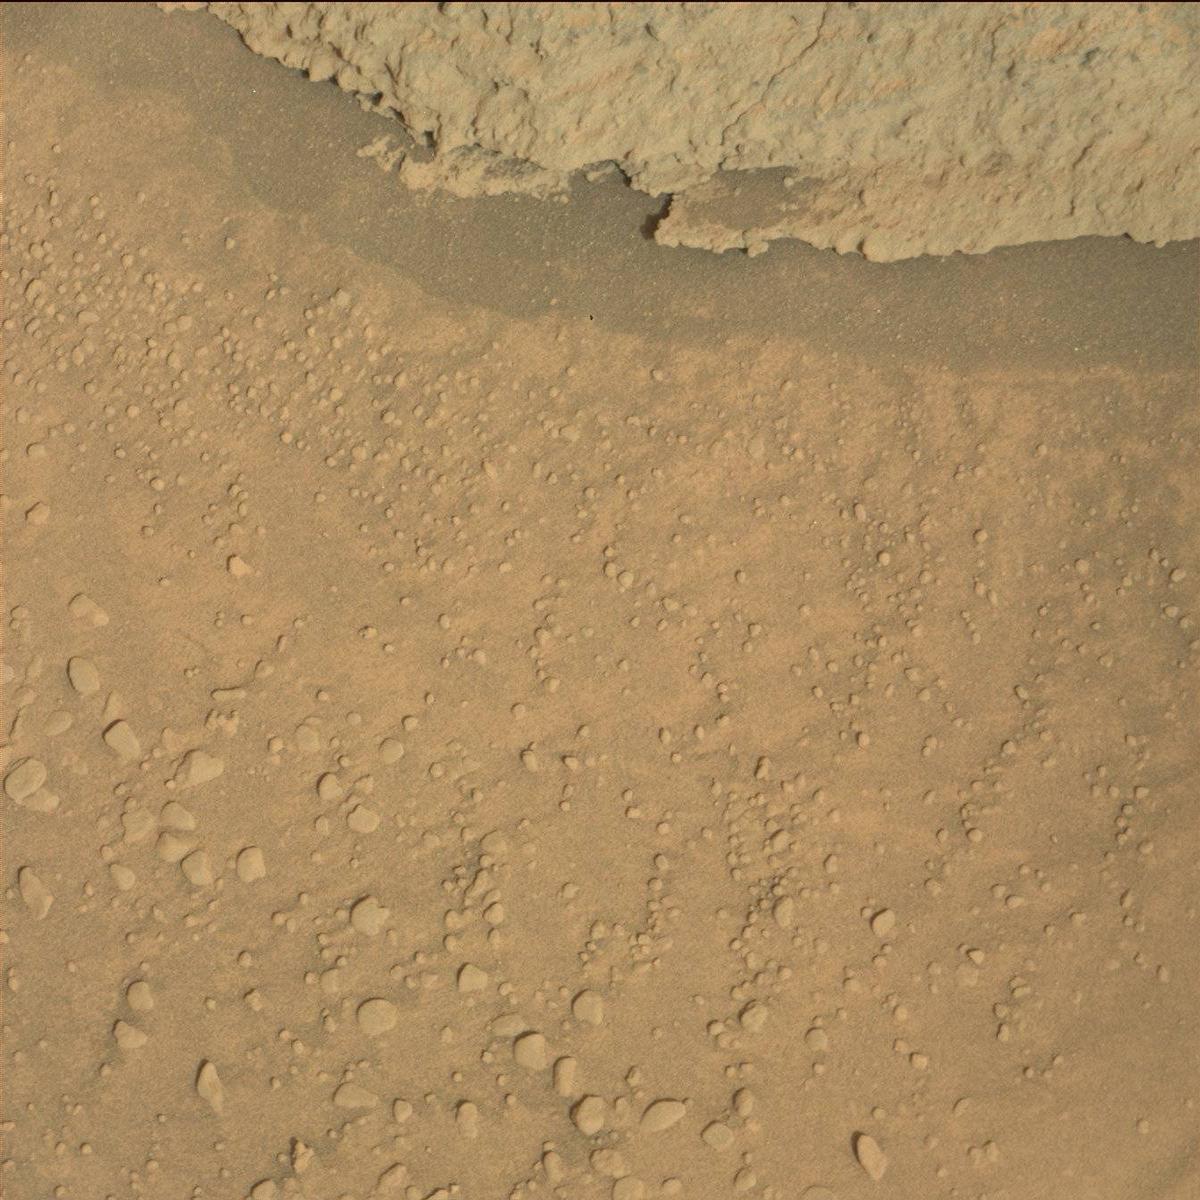
Terrain classes present: Bedrock, Sand / Soil